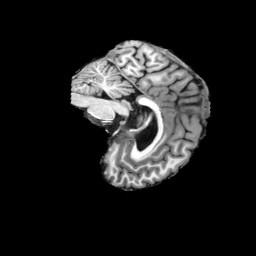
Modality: T1w
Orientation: sagittal
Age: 35
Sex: female
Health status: ill